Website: apple-inc
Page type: customer-info-address
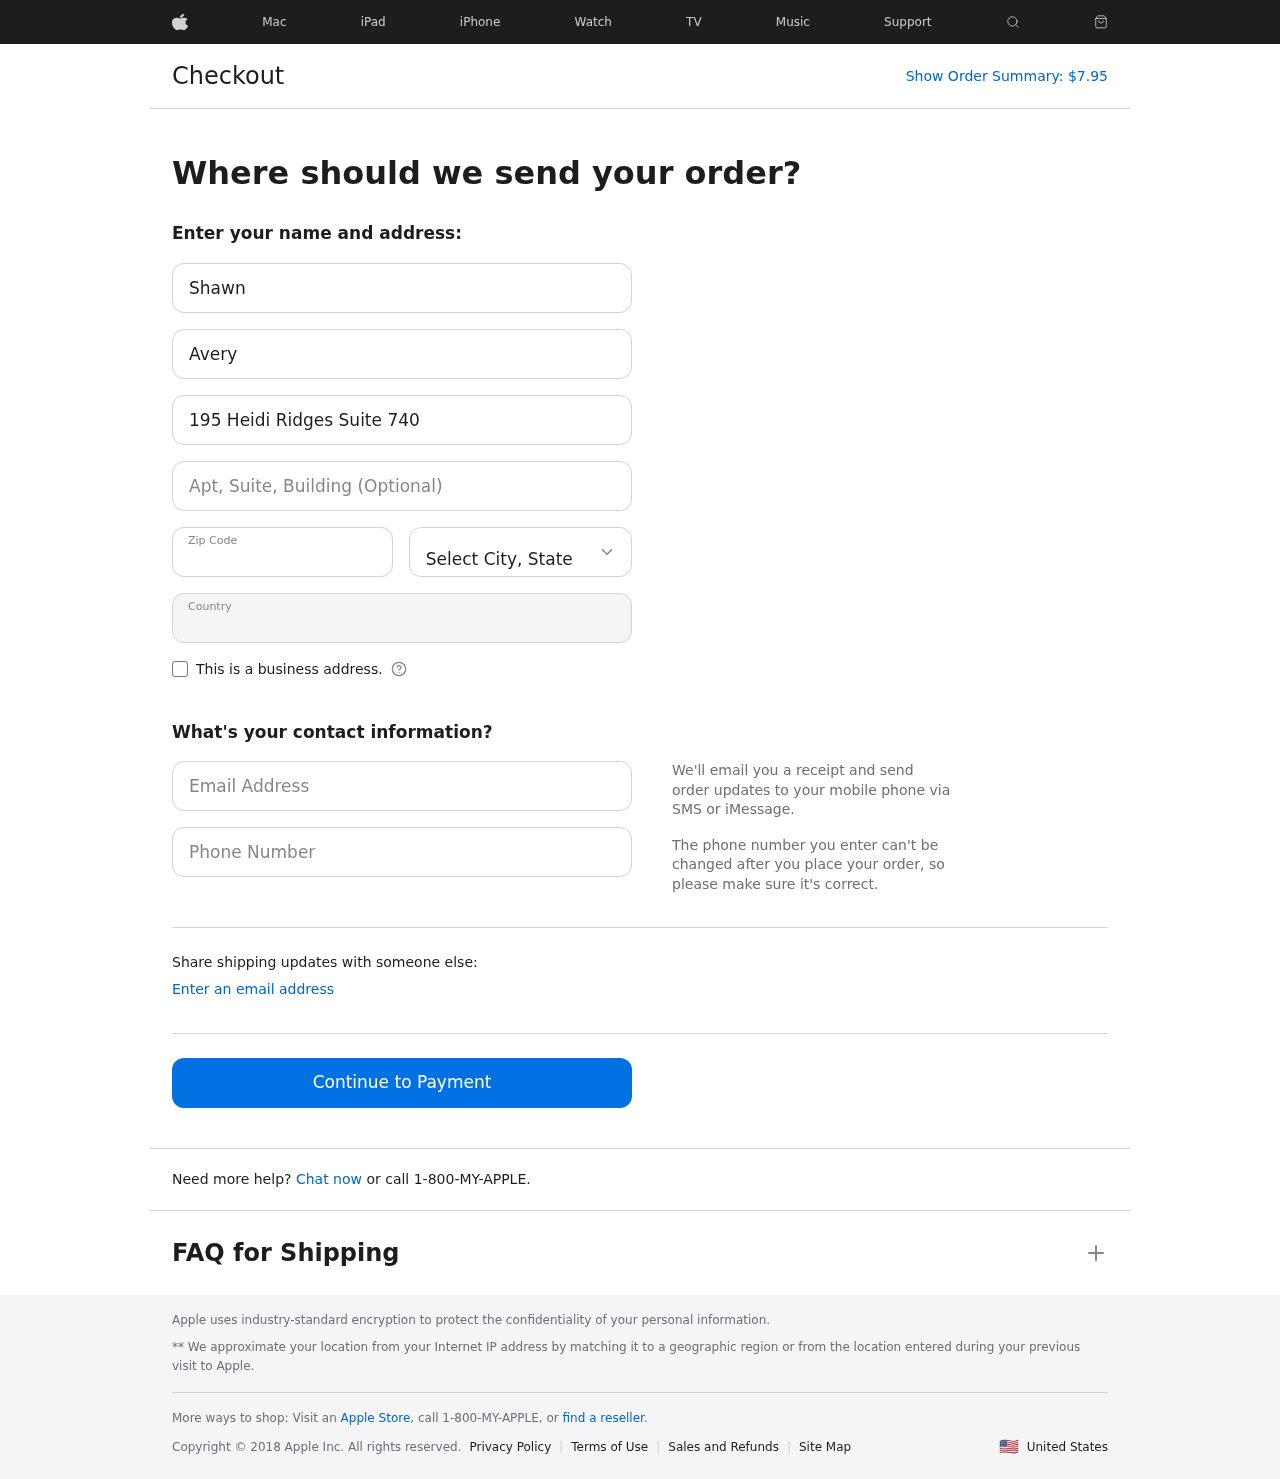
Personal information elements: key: PII_CITY_STATE
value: East Eric, IN
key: PII_COUNTRY
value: United States
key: PII_EMAIL
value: savery@yahoo.com
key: PII_FIRSTNAME
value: Shawn
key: PII_LASTNAME
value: Avery
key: PII_PHONE
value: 9087563629
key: PII_POSTCODE
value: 56919
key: PII_STREET
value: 195 Heidi Ridges Suite 740
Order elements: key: ORDER_TOTAL
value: $7.95